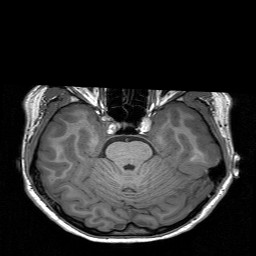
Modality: T1w
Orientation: coronal
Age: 22
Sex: female
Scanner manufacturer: siemens
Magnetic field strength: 3 T
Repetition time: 1.9 s
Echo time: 0.00226 s